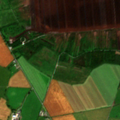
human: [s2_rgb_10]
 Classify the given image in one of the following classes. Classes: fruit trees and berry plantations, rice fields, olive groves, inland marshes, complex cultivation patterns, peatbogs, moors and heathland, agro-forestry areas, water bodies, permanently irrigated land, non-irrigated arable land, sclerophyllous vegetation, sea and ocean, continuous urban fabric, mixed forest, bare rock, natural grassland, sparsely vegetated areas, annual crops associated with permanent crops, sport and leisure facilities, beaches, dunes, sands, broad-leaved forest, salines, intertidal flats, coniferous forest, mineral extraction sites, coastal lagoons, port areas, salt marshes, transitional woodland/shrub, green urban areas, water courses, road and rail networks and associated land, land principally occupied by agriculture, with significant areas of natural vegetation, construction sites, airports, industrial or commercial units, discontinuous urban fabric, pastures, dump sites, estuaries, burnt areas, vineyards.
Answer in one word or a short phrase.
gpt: non-irrigated arable land, pastures, complex cultivation patterns, coniferous forest, peatbogs